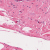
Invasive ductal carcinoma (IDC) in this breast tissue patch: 0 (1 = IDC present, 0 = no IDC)